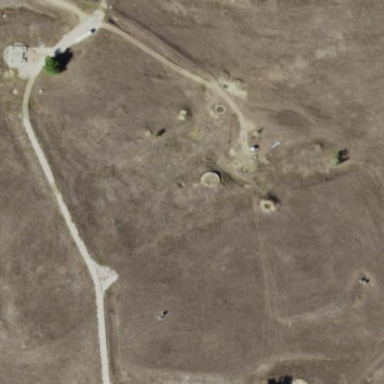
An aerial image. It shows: Military area enclosed by fence.